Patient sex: F
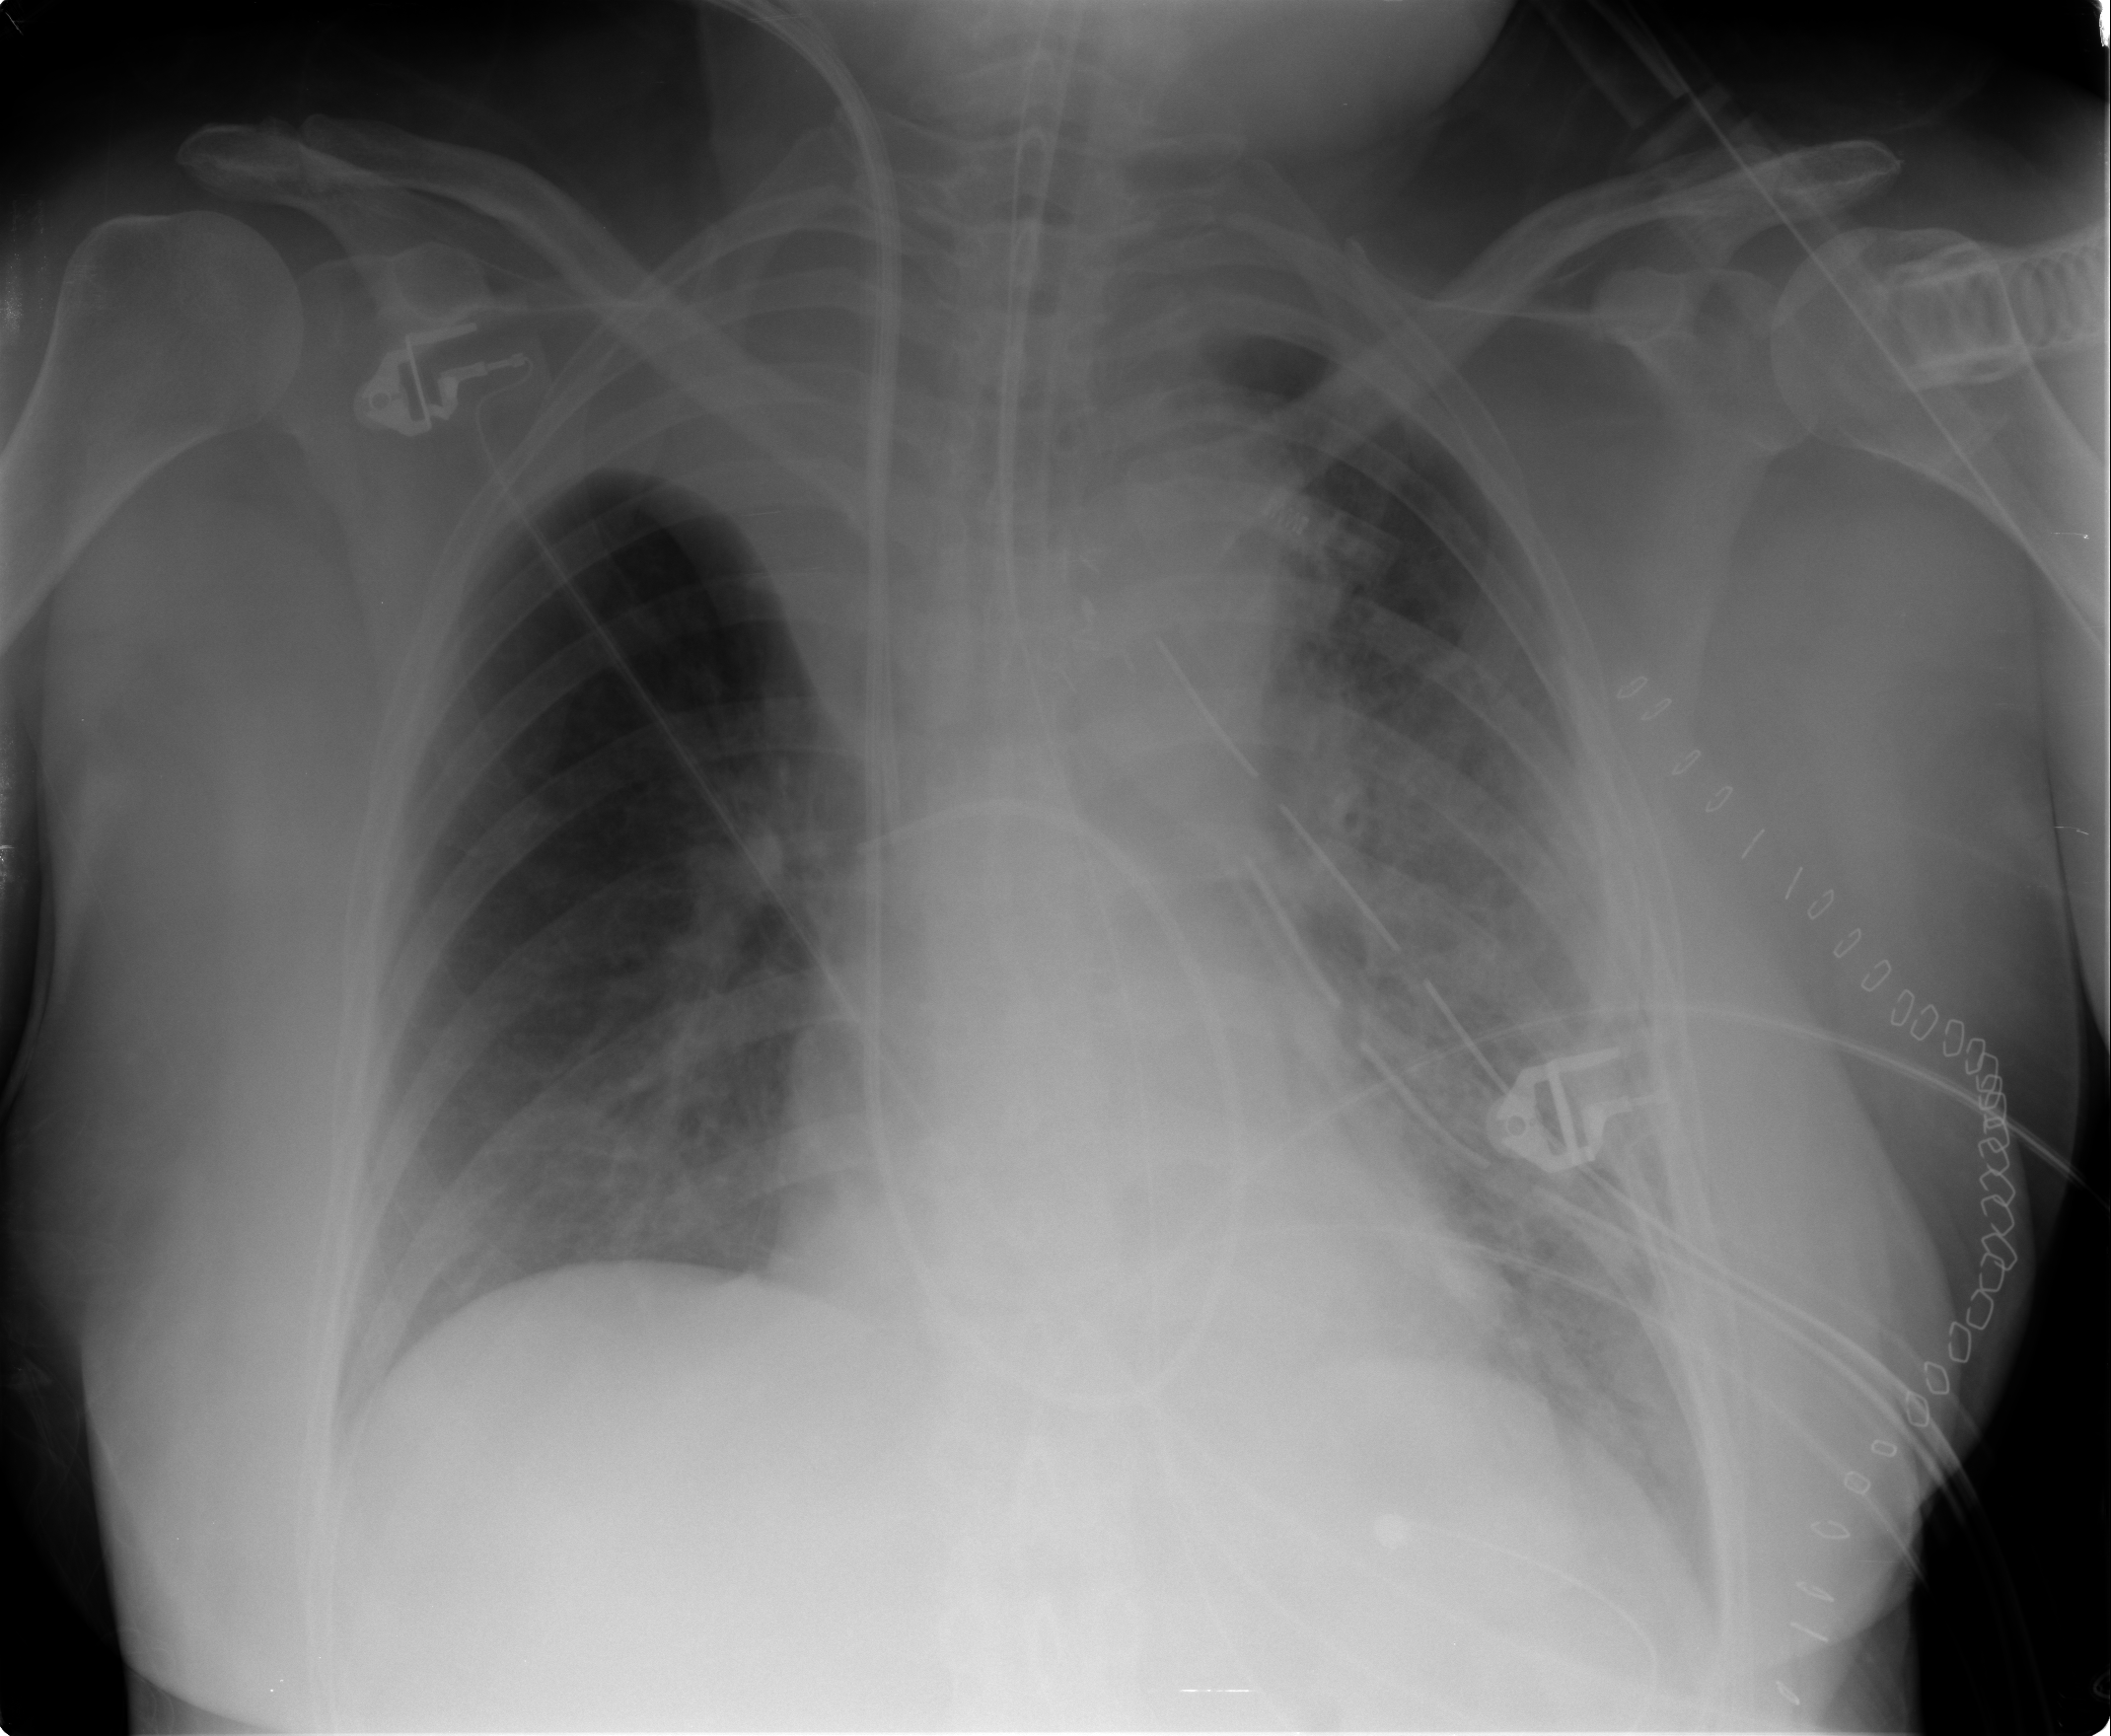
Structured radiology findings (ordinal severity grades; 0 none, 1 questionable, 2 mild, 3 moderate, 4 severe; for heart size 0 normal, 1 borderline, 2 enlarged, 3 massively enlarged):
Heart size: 0
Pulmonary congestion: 0
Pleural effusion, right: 0
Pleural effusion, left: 0
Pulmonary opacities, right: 0
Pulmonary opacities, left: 1
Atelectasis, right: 0
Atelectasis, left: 3